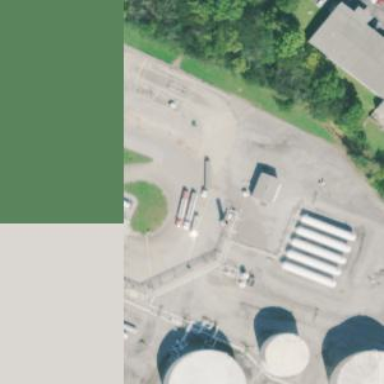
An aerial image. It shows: Industrial area designated as petroleum terminal.